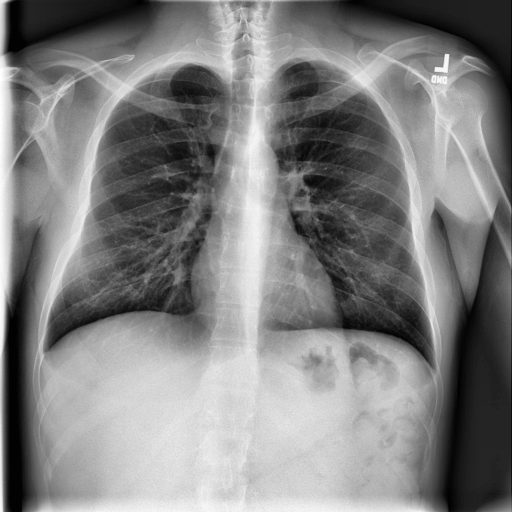
Finding: NORMAL